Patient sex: F
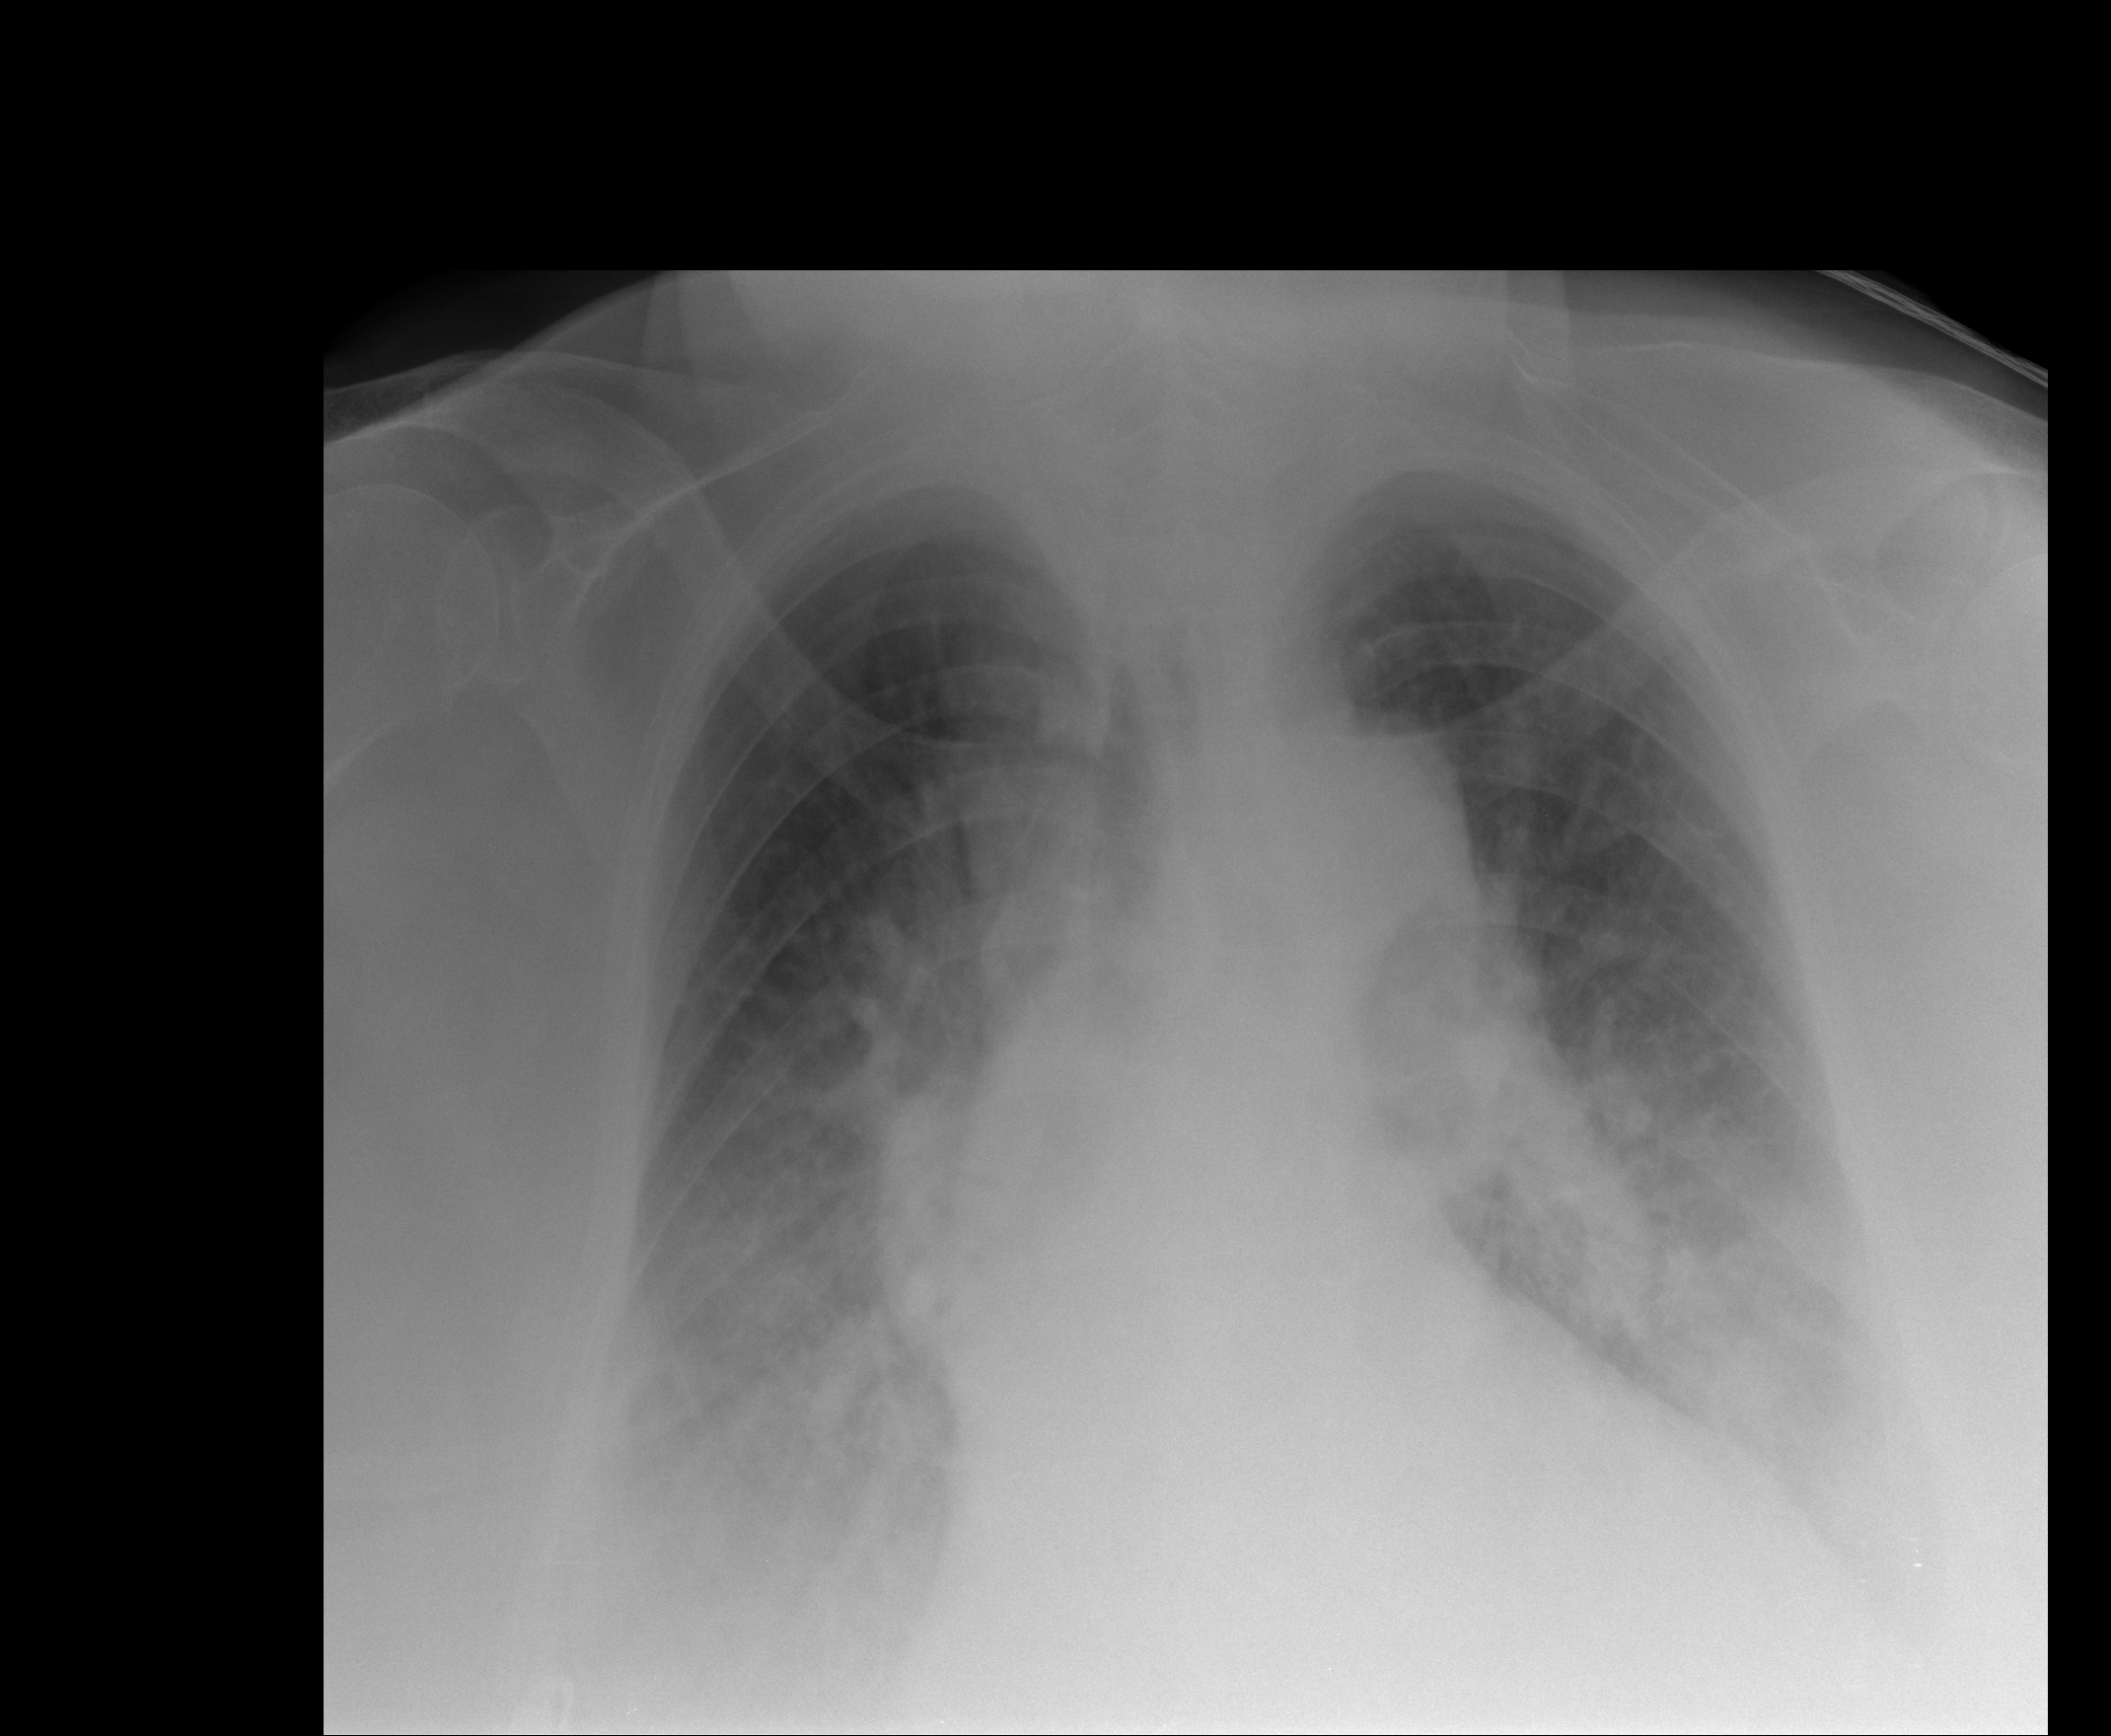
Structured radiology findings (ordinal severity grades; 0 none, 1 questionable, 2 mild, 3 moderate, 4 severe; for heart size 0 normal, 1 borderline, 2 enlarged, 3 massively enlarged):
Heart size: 2
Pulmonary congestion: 2
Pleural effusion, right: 3
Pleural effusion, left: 3
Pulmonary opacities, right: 0
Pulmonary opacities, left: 0
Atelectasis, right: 2
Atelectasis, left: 2